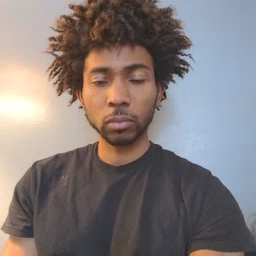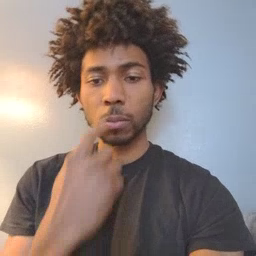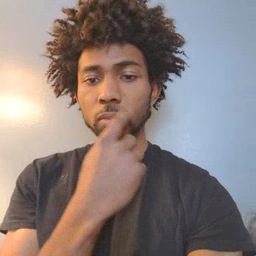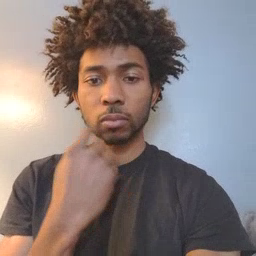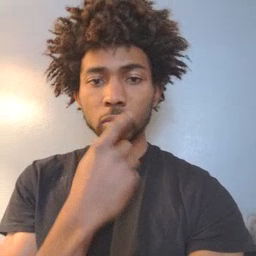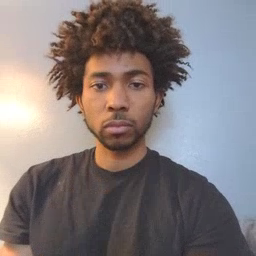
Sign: lips